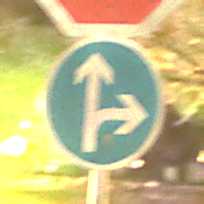
Verkehrszeichen: VorgeschriebeneFahrtrichtungGeradeausOderRechts
Zusatzzeichen oben: Stop
Umgebung: Outdoor, Suburban
Tageszeit: Night
Wetter: Clear
Licht: Artificial
Jahreszeit: NotSpecified
Kontrast: HighContrast